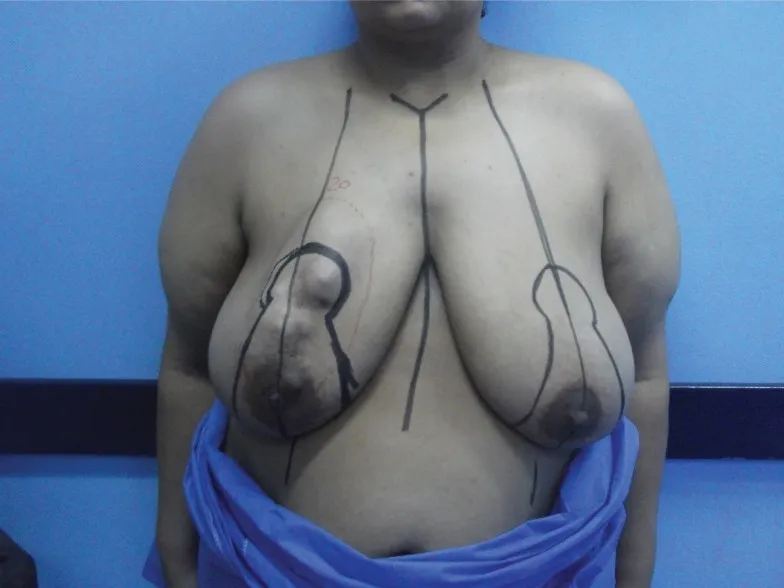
Preoperative photograph showing right breast mass and incision lines for planned conservative breast approach.
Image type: medical_photograph (other_medical_photograph)